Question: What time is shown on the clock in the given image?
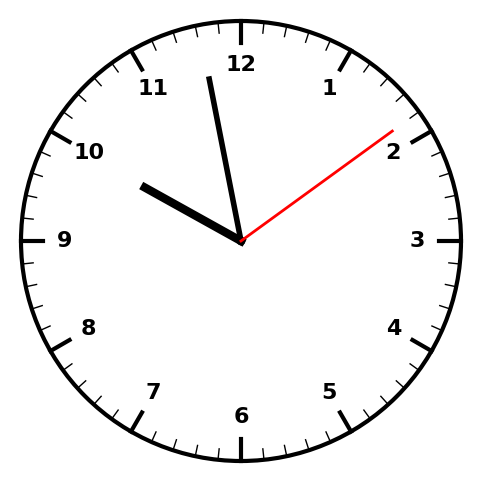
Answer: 09:58:09